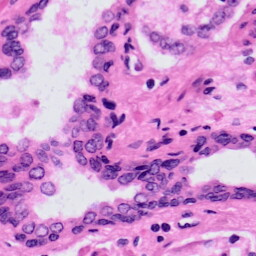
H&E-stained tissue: Prostate